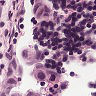
Metastatic tissue present: yes